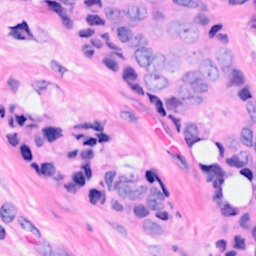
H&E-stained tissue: Breast